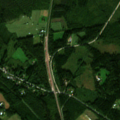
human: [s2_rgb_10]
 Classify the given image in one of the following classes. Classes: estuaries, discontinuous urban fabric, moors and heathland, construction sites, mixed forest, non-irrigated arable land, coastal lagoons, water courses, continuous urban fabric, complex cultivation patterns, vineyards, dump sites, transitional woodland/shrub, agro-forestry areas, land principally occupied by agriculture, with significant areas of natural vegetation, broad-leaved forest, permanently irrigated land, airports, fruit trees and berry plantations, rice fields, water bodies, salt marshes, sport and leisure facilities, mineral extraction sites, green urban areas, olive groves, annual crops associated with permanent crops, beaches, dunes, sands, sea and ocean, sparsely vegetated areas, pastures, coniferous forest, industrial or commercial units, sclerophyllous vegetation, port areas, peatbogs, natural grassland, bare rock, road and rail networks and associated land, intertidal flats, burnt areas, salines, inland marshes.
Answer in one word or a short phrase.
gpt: non-irrigated arable land, coniferous forest, mixed forest